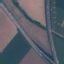
Land use / land cover class: Highway